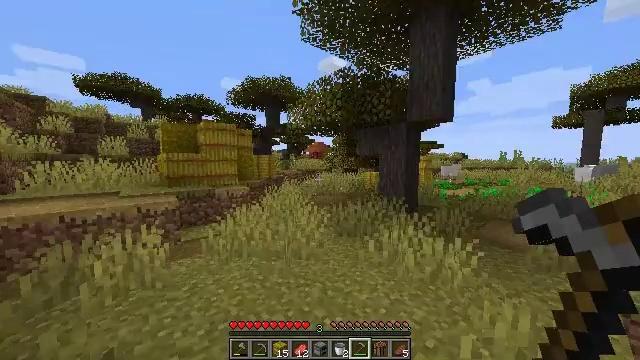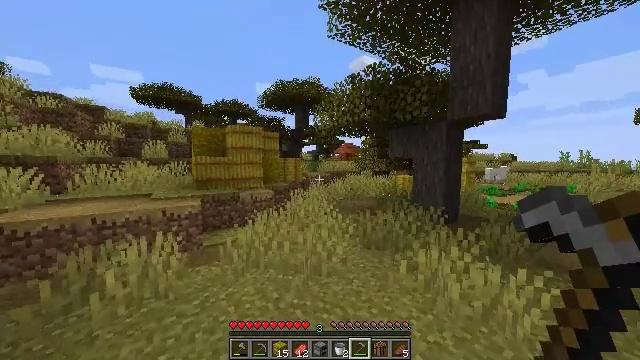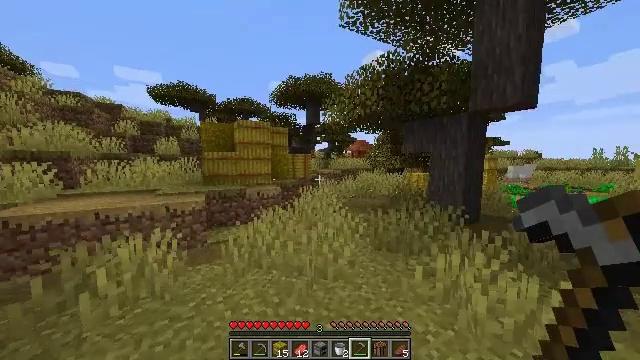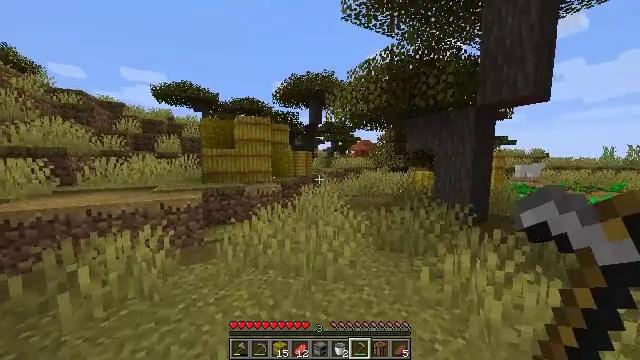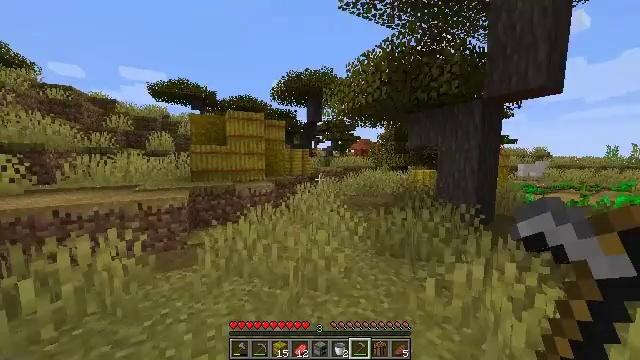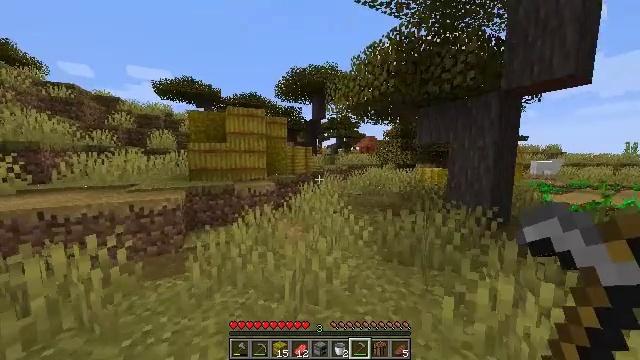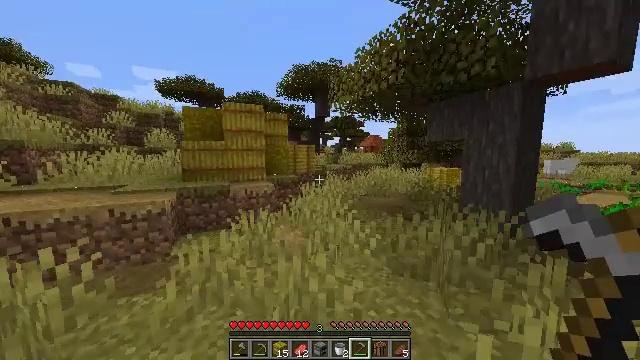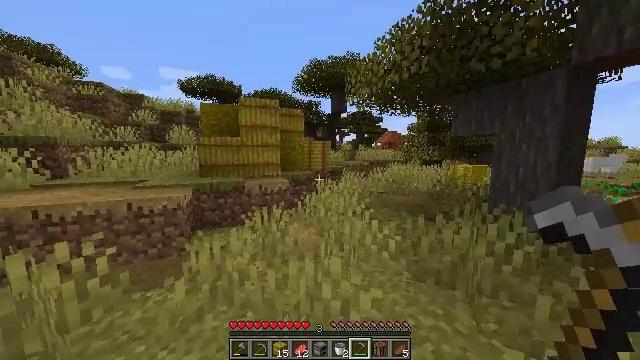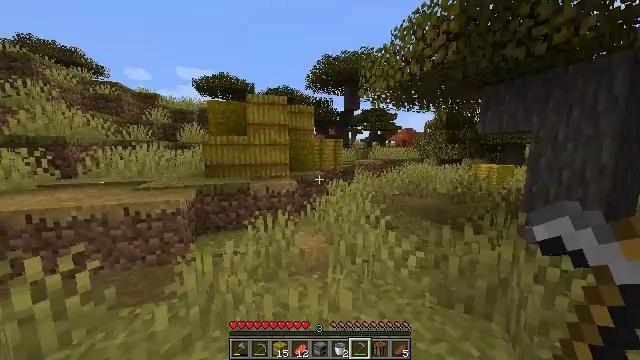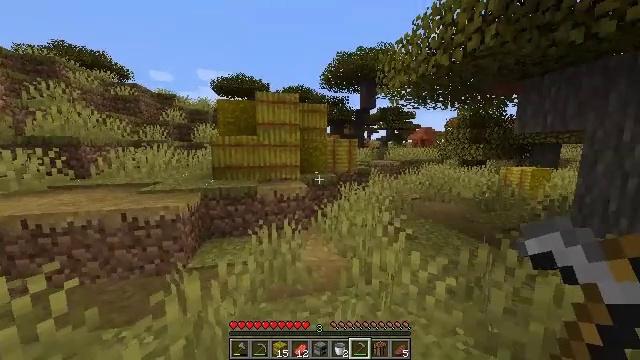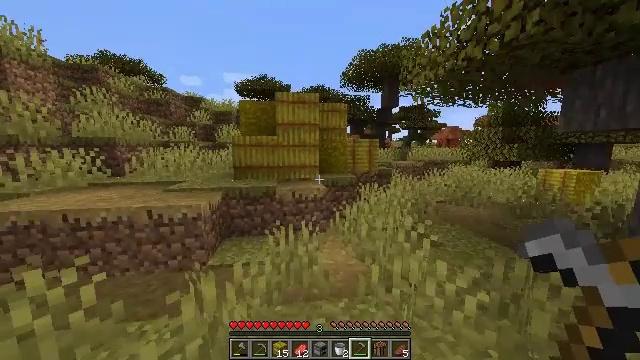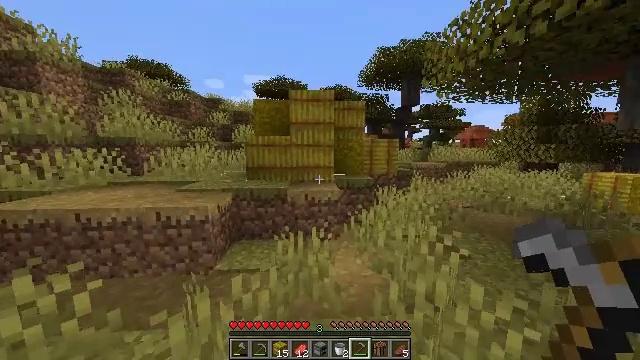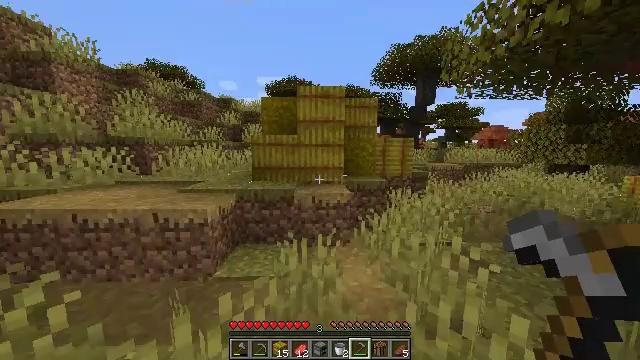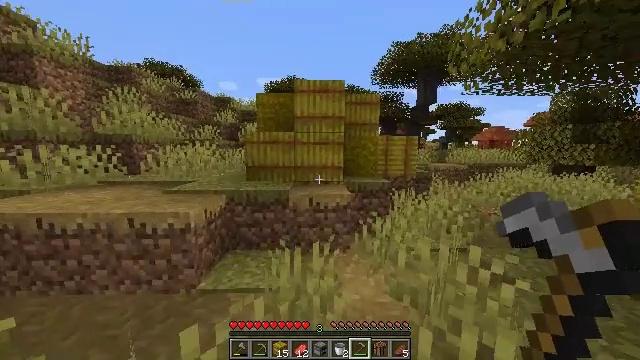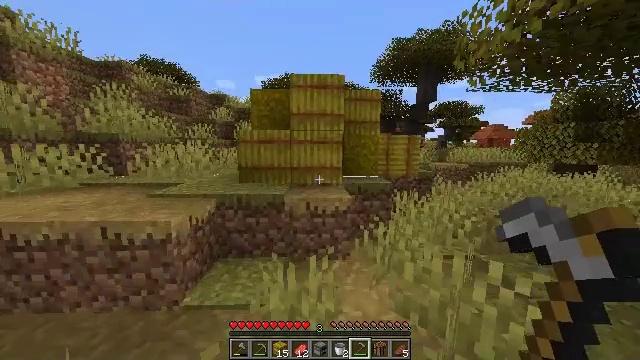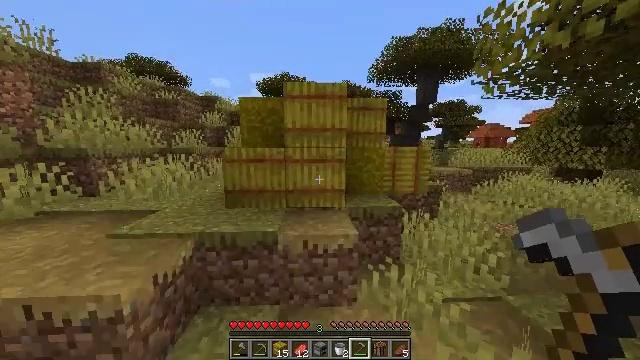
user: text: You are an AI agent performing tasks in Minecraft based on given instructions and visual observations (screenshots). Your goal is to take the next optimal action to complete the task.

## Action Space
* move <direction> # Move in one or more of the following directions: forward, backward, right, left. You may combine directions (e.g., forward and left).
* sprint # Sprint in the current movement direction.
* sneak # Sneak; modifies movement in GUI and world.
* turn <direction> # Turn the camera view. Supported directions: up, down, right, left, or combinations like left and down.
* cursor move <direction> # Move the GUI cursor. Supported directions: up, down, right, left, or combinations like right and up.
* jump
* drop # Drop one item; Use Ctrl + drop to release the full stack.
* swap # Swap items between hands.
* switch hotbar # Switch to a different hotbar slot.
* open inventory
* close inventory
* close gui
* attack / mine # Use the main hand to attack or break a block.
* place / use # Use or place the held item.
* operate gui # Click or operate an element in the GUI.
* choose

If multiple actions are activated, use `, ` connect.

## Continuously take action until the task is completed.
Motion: motion action
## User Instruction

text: Harvest hay blocks from the village.
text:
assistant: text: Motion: move forward, sprint, turn left
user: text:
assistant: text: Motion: move forward, sprint, turn left
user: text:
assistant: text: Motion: move forward, sprint
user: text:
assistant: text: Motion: move forward, sprint
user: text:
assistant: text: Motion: move forward, sprint, turn left
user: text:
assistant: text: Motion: move forward, sprint, turn left
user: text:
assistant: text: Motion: move forward, sprint, turn left
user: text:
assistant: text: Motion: move forward, sprint, turn left
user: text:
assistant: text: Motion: move forward, sprint, turn left
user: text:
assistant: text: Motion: move forward, sprint, turn left
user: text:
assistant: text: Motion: move forward, sprint, turn left
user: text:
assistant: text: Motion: move forward, sprint, turn left
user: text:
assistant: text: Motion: move forward, sprint
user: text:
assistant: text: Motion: move forward, sprint
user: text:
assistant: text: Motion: move forward, sprint, jump
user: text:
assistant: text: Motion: move forward, sprint, jump
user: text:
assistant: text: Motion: move forward, sprint, jump
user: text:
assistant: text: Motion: move forward, sprint, turn down, jump
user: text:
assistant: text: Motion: move forward, sprint, jump
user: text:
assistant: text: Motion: move forward, sprint
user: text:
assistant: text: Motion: move forward, sprint
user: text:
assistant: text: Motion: move forward, sprint
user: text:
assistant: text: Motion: move forward, sprint
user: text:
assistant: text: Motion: move forward
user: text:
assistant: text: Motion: move forward, attack / mine
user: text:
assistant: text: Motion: attack / mine
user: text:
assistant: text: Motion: attack / mine
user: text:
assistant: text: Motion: attack / mine
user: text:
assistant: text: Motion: attack / mine
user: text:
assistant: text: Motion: turn left, attack / mine, jump